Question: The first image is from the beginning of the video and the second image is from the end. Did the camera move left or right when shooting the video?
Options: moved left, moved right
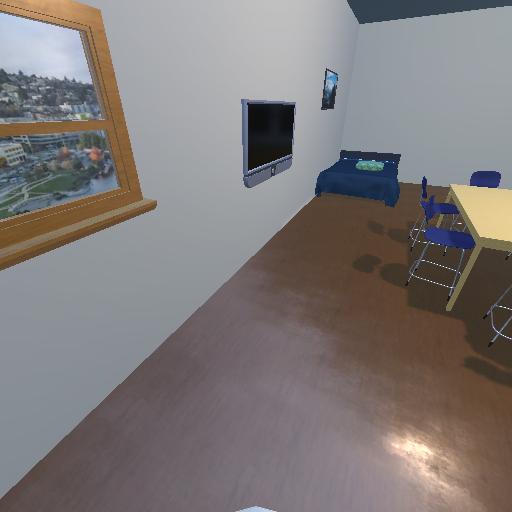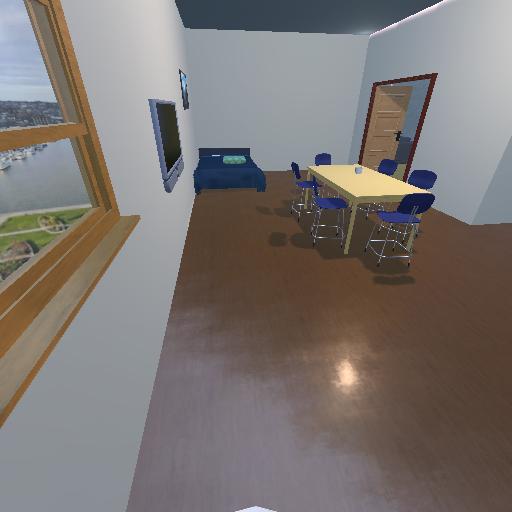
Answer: moved left